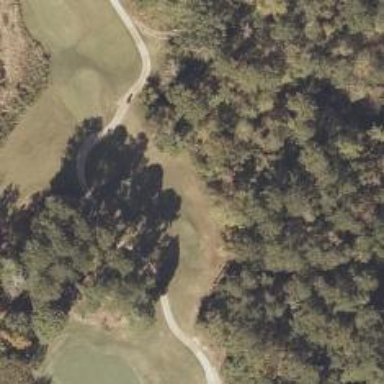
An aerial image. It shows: Golf tee.